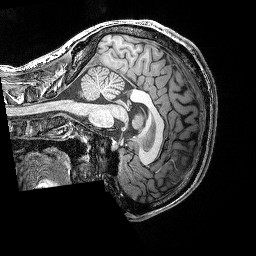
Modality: T1w
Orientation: sagittal
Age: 22
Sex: male
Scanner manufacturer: siemens
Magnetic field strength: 3 T
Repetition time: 2.25 s
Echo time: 0.00418 s